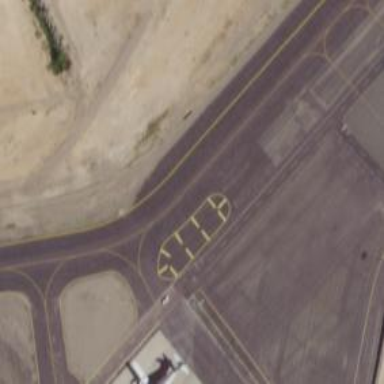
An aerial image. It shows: Image of taxiway at airport.